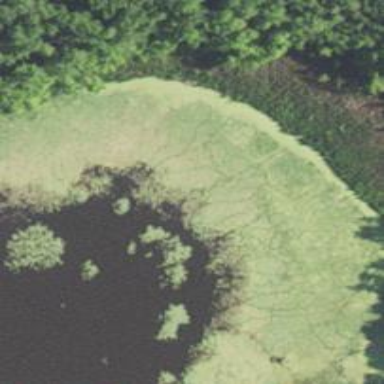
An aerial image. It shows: Marsh wetland.